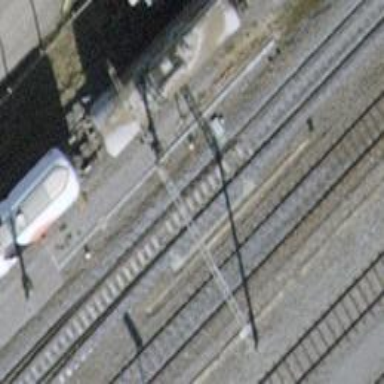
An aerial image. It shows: Railway switch.